Question: I'm playing the Ember doing the Getting Started tutorial: <URL> but I got stuck, I don't know what I'm doing wrong. Everything was fine until I got to Displaying Model Data, you only has to add:
'''
Todos.TodosRoute = Ember.Route.extend({
model: function () {
return Todos.Todo.find();
}
});
'''
to return all existing todos and replace the static html with handlebars to make it dynamic:
'''
<ul id="todo-list">
{{#each controller}}
<li>
<input type="checkbox" class="toggle">
<label>{{title}}</label><button class="destroy"></button>
</li>
{{/each}}
</ul>
'''
And this is the result:

As I said, it worked fine before until this point. Code <URL>.
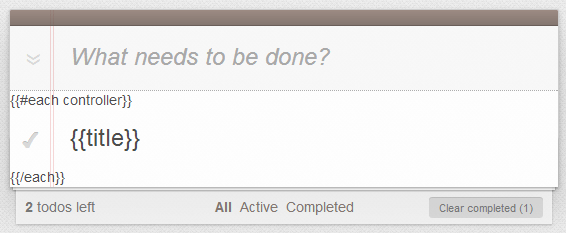
Answer: I've changed your app a little. Before you had two instances of 'Ember.Application' called 'App' and 'Todo' operating in the same scope. By default, an Ember App uses the 'body' element as the 'rootElement' (where your app is going to render), so your apps were colliding.
If you need two apps running on the same page, use <URL>.
As per your image, I don't think you need two apps, and I'm assuming you just want the To Do app, so I have removed 'App', leaving only 'Todo' (see fixed <URL>.
I have noticed that all your HTML was static and you were not using Handlebars at all, as well as some incorrect js references which have been fixed.
Instead of doing the following:
'''
<section id="main">
<ul id="todo-list">
<li class="completed">
<input type="checkbox" class="toggle">
<label>Learn Ember.js</label><button class="destroy"></button>
</li>
<li>
<input type="checkbox" class="toggle">
<label>...</label><button class="destroy"></button>
</li>
<li>
<input type="checkbox" class="toggle">
<label>Profit!</label><button class="destroy"></button>
</li>
</ul>
<!-- more stuff-->
'''
Use Handlebars, as it provides the <URL> helper, which allows you do iterate through your collection like this:
'''
<ul id="todo-list">
{{#each filteredTodos itemController="todo"}}
<li {{bindAttr class="isCompleted:completed isEditing:editing"}}>
{{#if isEditing}}
{{view Todos.EditTodoView todoBinding="this"}}
{{else}}
{{view Ember.Checkbox checkedBinding="isCompleted" class="toggle"}}
<label {{action "editTodo" on="doubleClick"}}>{{title}}</label>
<button {{action "removeTodo"}} class="destroy"></button>
{{/if}}
</li>
{{/each}}
</ul>
'''
This will create a 'li' element model in your controller (in this case, from the computed 'filteredTodos').
I strongly recommend you to dive into the <URL> to learn more about ember.